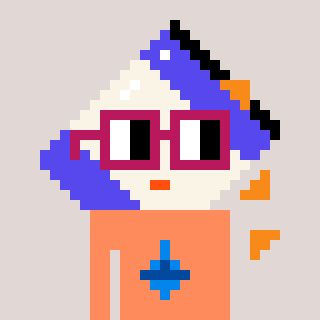
a pixel art character with square dark red glasses, a chips-shaped head and a peachy-colored body on a warm background